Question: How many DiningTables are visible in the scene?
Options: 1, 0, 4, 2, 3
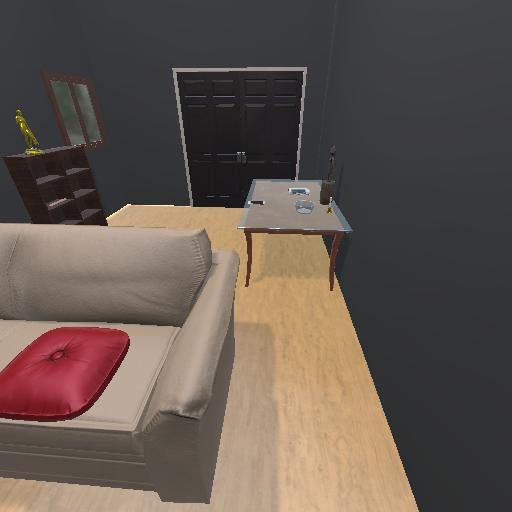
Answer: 1